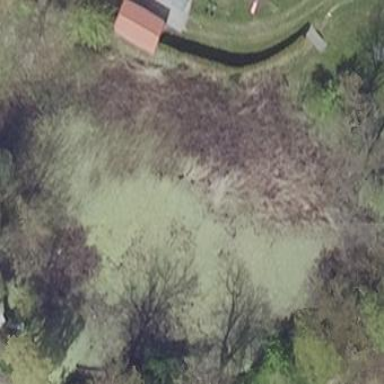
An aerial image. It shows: Pond with natural water.